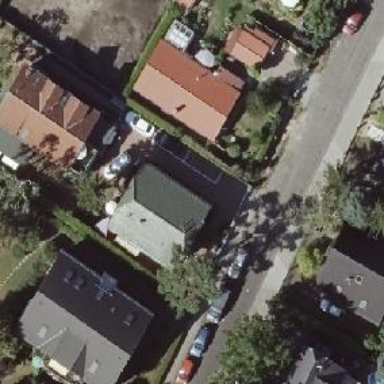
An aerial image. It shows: Detached building.